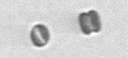
Label: Thalassiosira_sp_aff_mala